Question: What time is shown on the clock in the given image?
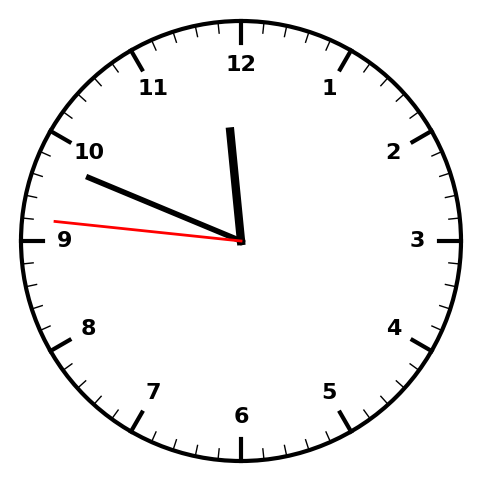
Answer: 11:48:46